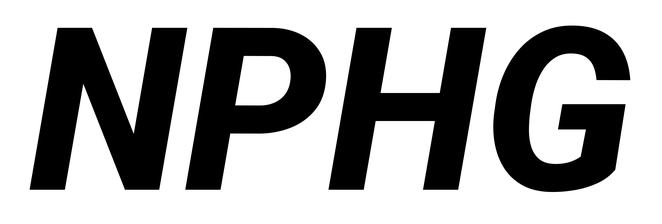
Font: Roboto-Italic_ExtraBold_Italic